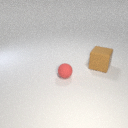
small red rubber sphere in front of large brown rubber cube